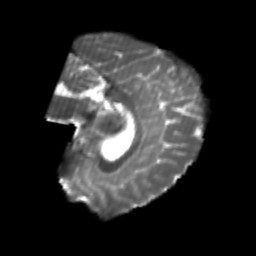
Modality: T2w
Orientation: sagittal
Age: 23
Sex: female
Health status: healthy
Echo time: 0.074 s